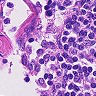
Metastatic tissue present: no